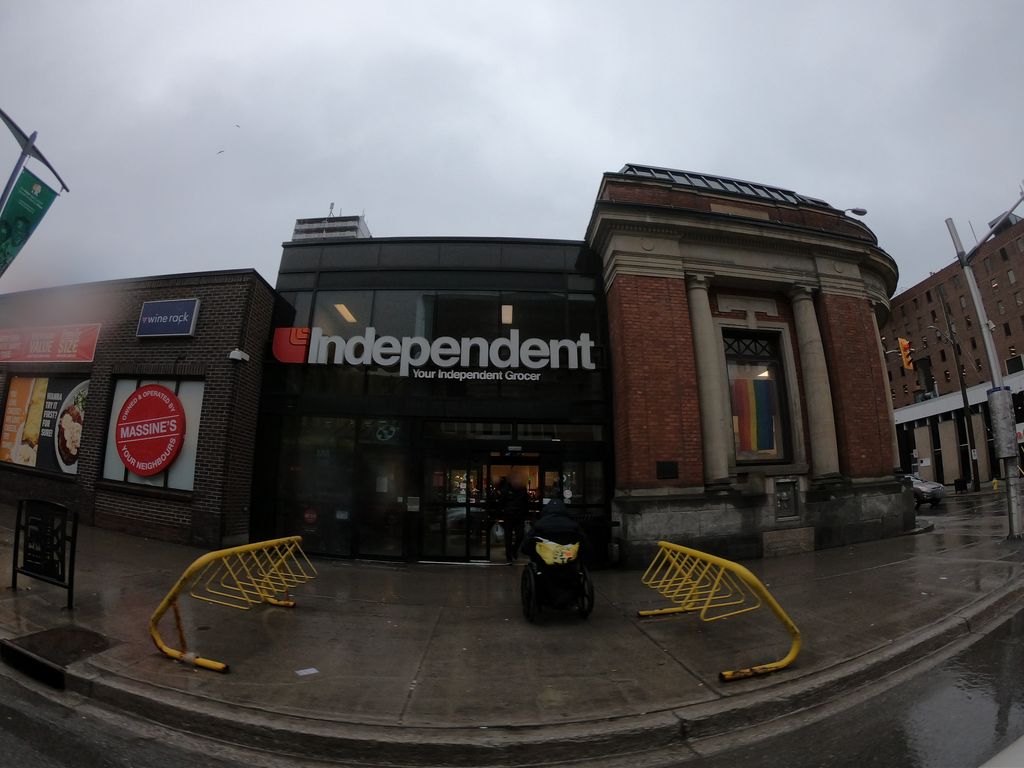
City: ottawa-gatineau